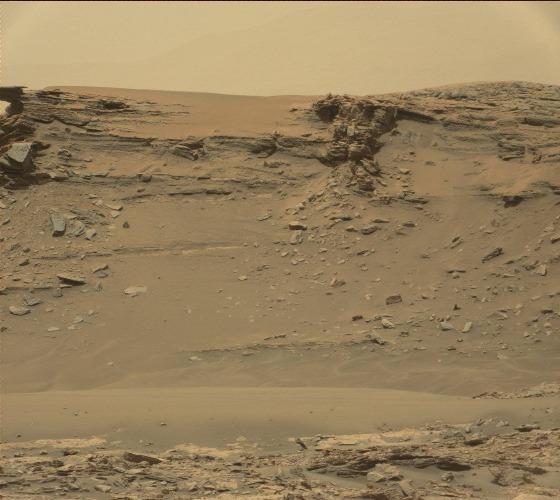
Terrain classes present: Bedrock, Gravel / Sand / Soil, Rock, Shadow, Sky / Distant Mountains